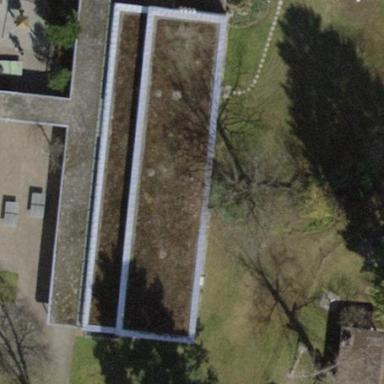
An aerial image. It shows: Flat roofed building.